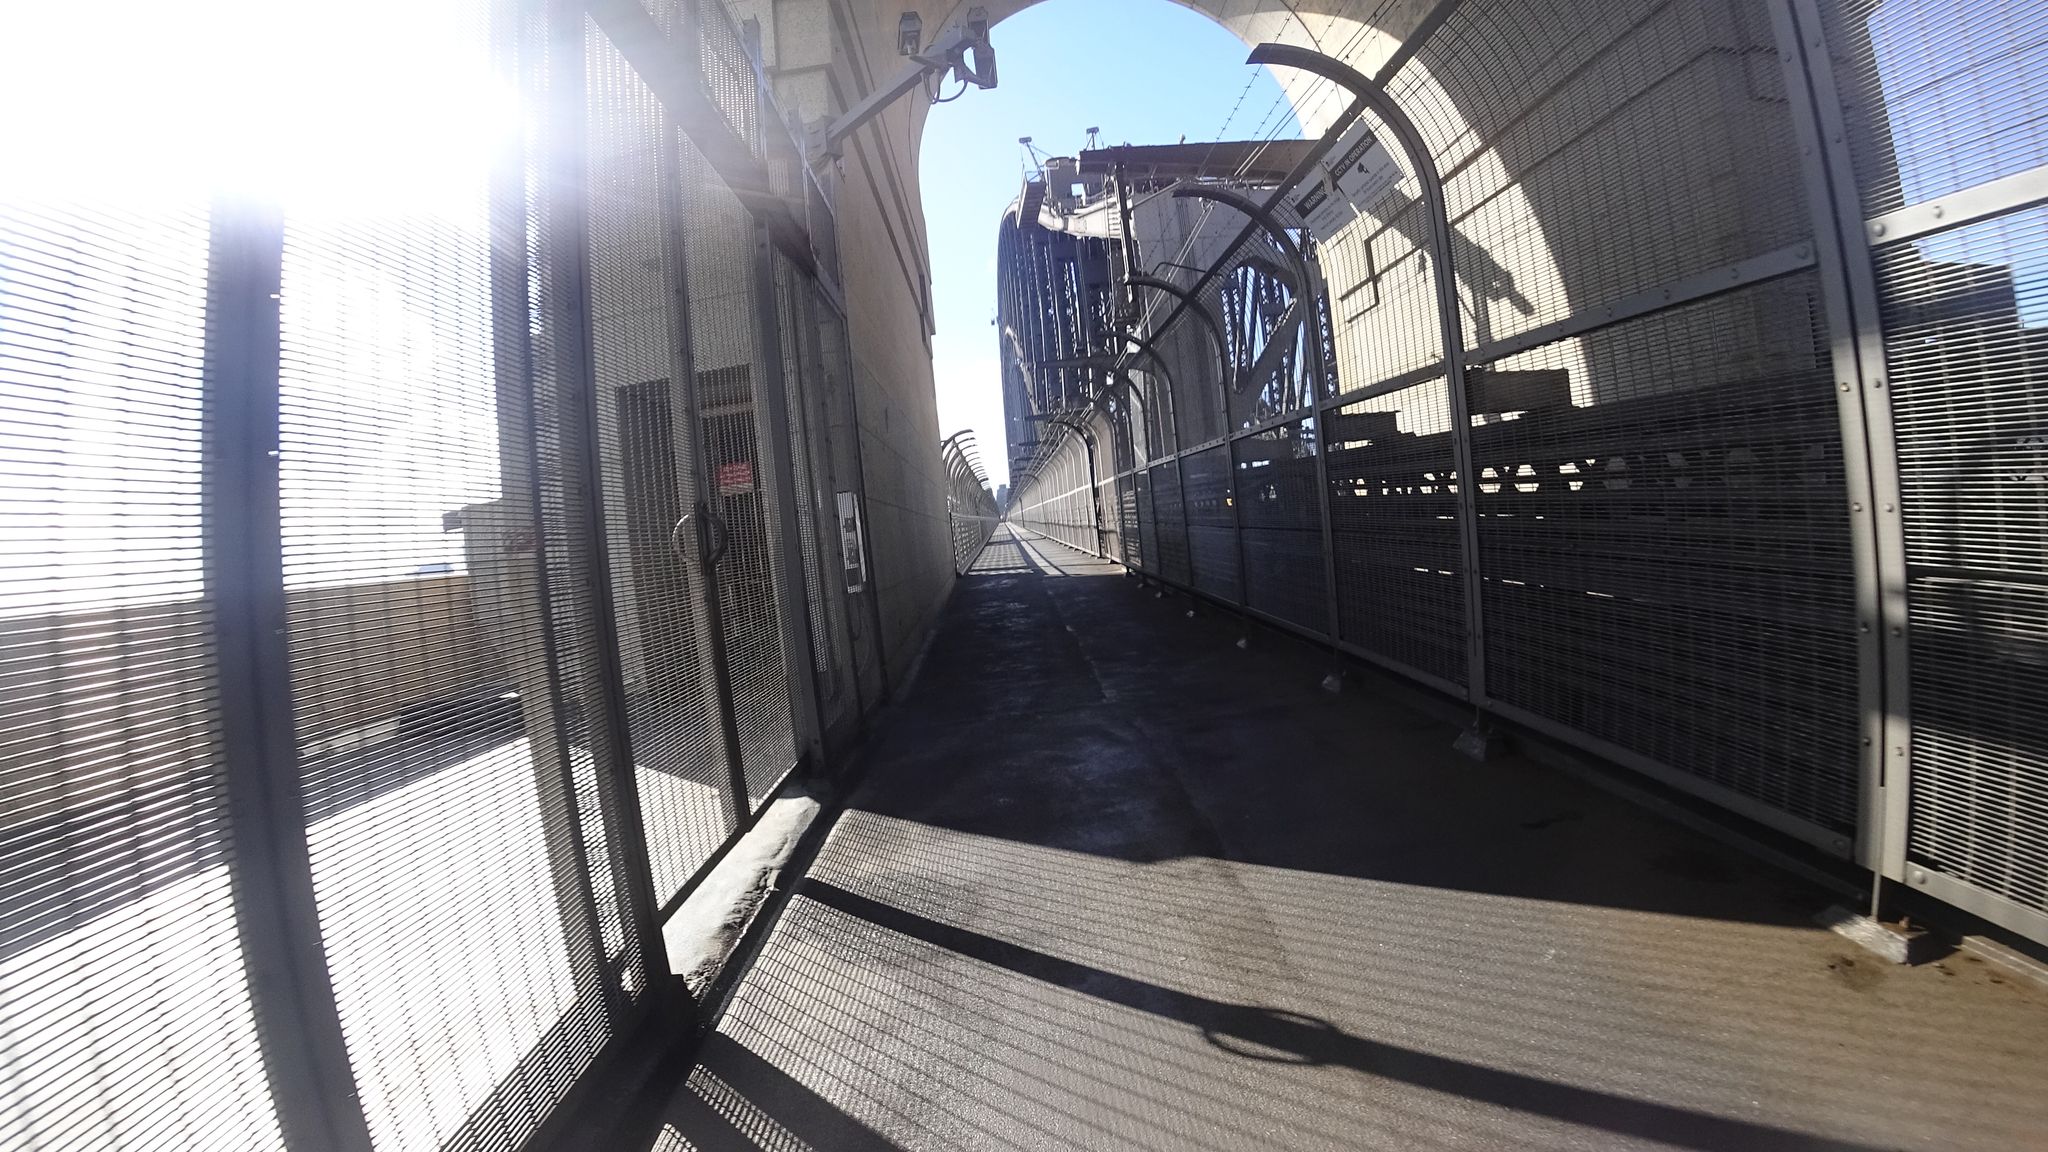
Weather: snowy
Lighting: day
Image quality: good
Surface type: walking surface
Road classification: steps, cycleway
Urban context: urban centre
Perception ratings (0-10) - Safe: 6.24, Lively: 2.12, Beautiful: 1.15, Boring: 6.92, Depressing: 6.12, Wealthy: 0.55